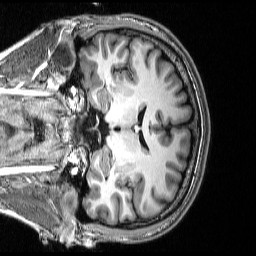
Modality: T1w
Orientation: coronal
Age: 23
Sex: male
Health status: healthy
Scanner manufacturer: siemens
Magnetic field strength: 3 T
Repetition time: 2.53 s
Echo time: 0.00339 s